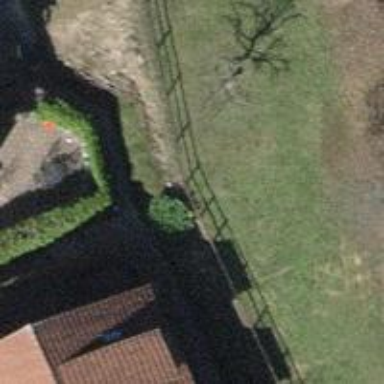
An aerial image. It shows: Fence.